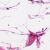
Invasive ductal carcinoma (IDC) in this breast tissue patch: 0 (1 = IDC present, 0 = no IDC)